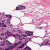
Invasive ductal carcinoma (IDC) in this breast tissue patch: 1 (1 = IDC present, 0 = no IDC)